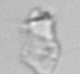
Label: detritus_transparent